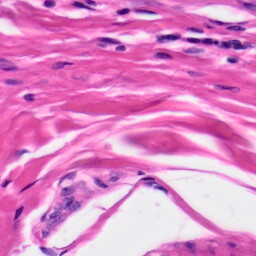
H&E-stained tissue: Skin